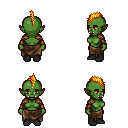
a pixel art fantasy rpg character, female body template, orc, green skin, leather shoulder armor, robe skirt, light blonde mohawk hairstyle, leather bracers, black shoes, four views (front, back, left, right), 2x2 character sprite sheet, small pixel art, hard edges, no anti-aliasing